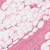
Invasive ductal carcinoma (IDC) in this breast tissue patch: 0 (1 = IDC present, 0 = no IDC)